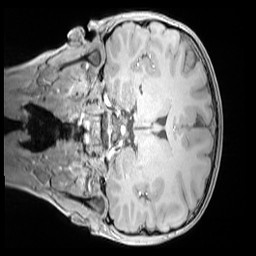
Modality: MP2RAGE
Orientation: coronal
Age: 11
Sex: male
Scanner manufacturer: siemens
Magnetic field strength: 3 T
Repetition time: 4 s
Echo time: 0.00303 s